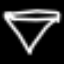
Label: diamond